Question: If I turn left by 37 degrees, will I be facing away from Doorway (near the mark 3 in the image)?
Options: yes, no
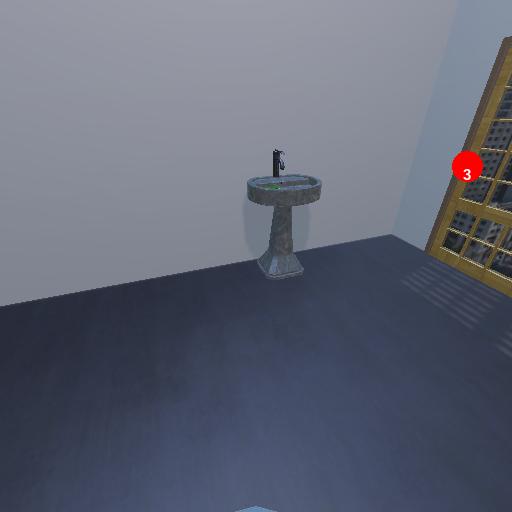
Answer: yes